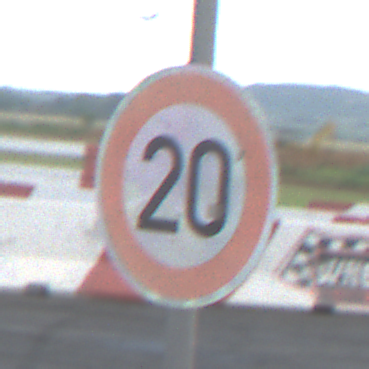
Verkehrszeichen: Geschwindigkeit20
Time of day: MorningAfternoon
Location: Outdoor (RoadRail)
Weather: PartlyCloudy
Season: NotSpecified
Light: Natural